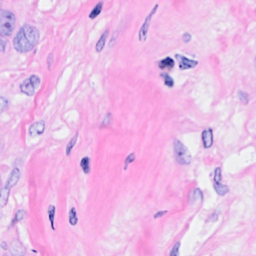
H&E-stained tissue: Breast